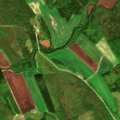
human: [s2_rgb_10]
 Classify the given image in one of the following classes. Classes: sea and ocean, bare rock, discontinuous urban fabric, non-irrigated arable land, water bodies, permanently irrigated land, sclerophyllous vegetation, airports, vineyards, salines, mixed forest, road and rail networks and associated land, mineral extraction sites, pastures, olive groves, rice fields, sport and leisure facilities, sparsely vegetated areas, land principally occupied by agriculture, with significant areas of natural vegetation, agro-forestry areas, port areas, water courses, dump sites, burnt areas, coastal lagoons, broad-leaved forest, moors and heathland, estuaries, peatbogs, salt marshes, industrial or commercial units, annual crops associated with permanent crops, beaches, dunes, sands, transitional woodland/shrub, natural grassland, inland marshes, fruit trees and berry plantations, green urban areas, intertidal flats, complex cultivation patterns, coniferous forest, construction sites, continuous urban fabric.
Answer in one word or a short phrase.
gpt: non-irrigated arable land, coniferous forest, mixed forest